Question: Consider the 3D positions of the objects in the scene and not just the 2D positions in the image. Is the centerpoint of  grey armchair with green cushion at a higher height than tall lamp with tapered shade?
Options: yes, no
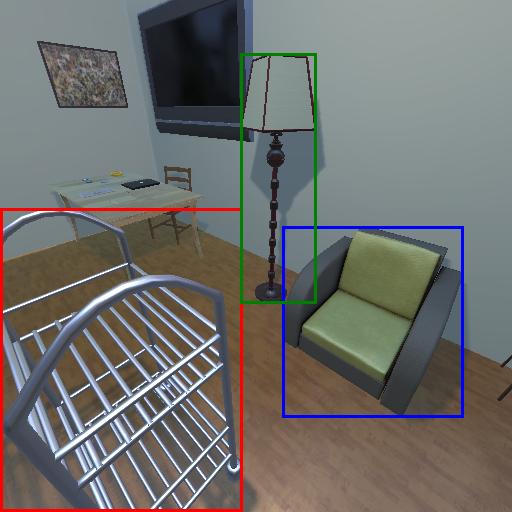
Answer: yes